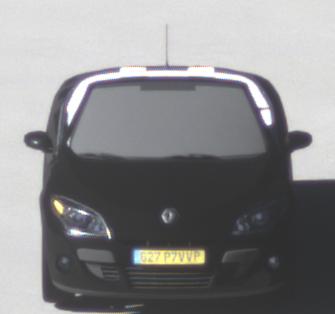
Make: Renault
Model: Mégane Coupé-Cabriolet 1.6 16V 110
Detailed model: Mégane (III) Coupé-Cabriolet
Model produced from: 2010/06
Model produced until: 2013/03
Doors: 2
Color: black
Road condition: dry road
Daytime: morning or afternoon
Contrast: high contrast